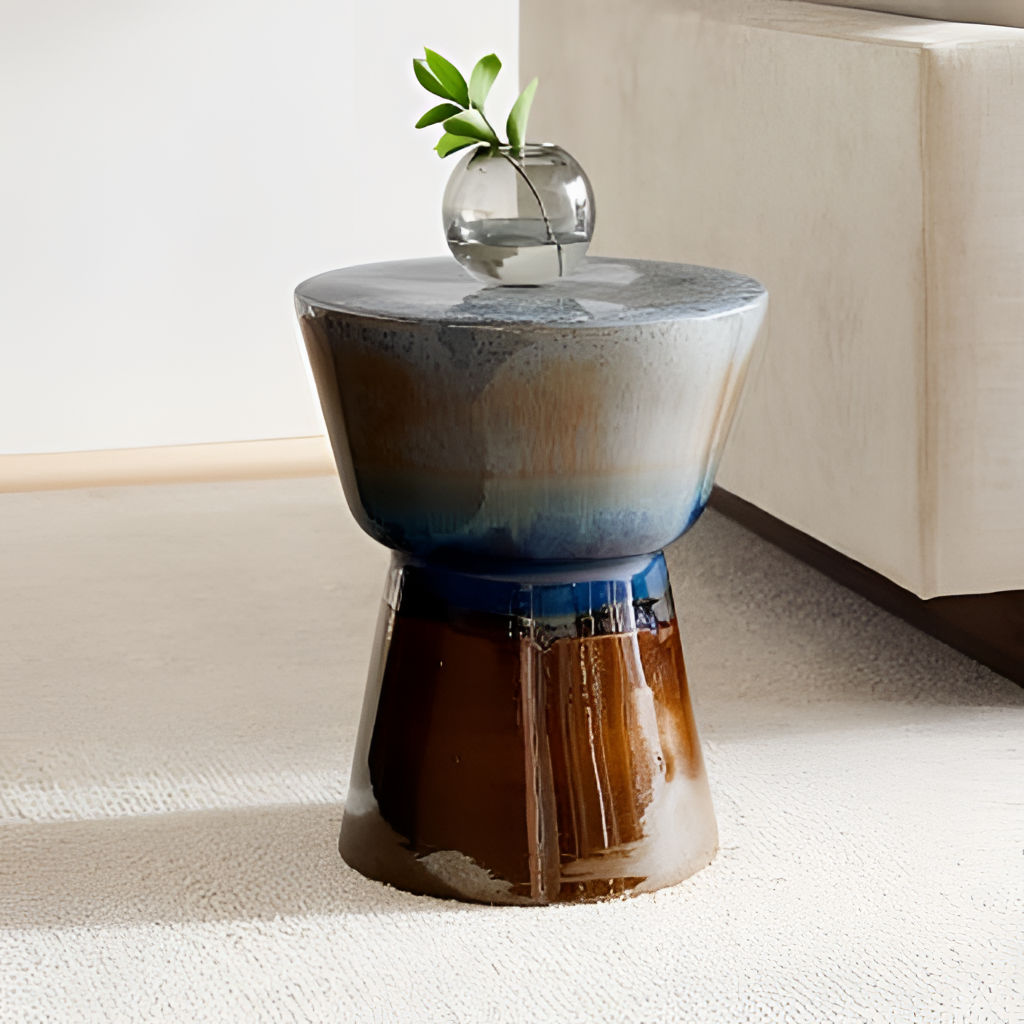
ceramic side table, living room, beige carpet flooring, with textured pattern, paint wallpaper, with solid pattern, modern